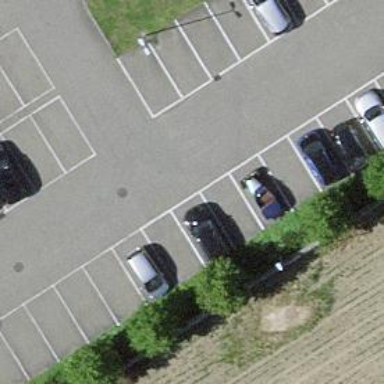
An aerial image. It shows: Road serving as parking aisle.